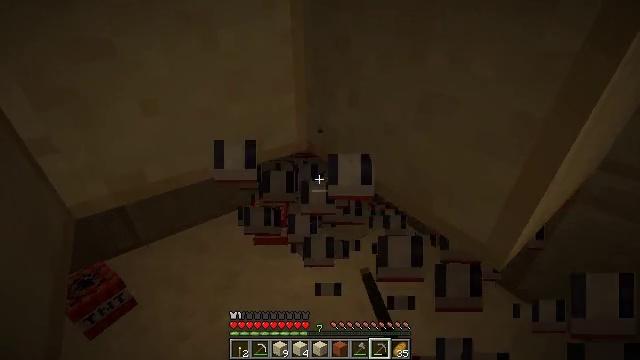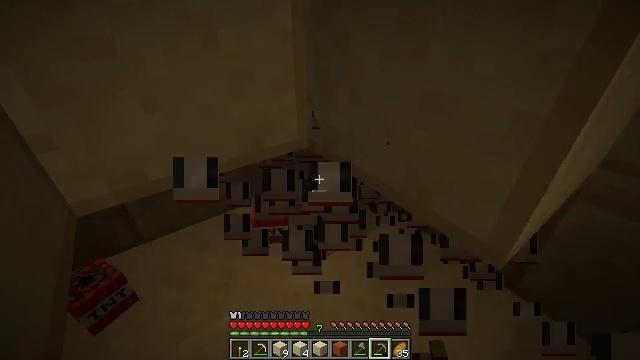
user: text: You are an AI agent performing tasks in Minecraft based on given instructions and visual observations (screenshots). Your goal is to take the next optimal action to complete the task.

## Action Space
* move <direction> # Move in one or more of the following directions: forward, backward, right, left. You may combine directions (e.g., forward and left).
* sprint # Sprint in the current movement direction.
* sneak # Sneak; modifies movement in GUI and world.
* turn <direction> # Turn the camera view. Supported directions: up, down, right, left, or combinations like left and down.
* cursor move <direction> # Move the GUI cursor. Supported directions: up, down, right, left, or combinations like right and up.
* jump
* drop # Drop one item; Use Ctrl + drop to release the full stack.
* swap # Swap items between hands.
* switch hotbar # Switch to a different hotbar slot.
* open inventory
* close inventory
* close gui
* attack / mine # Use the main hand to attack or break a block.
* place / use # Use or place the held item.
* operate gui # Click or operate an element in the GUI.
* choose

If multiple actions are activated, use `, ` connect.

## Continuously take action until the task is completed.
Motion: motion action
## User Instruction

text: Break the TNT to collect it.
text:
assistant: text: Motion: no_op
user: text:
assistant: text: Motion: no_op